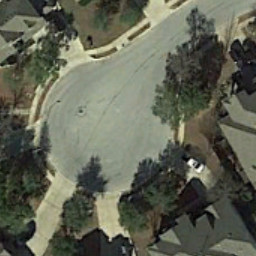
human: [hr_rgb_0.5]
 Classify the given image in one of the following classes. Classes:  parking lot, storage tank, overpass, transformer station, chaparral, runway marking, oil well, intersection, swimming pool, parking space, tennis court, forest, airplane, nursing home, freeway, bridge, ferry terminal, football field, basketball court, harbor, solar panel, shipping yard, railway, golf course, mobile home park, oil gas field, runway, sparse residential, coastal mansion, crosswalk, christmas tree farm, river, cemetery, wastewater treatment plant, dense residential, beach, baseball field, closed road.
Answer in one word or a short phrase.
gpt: closed road